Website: bh-photo
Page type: address-validator
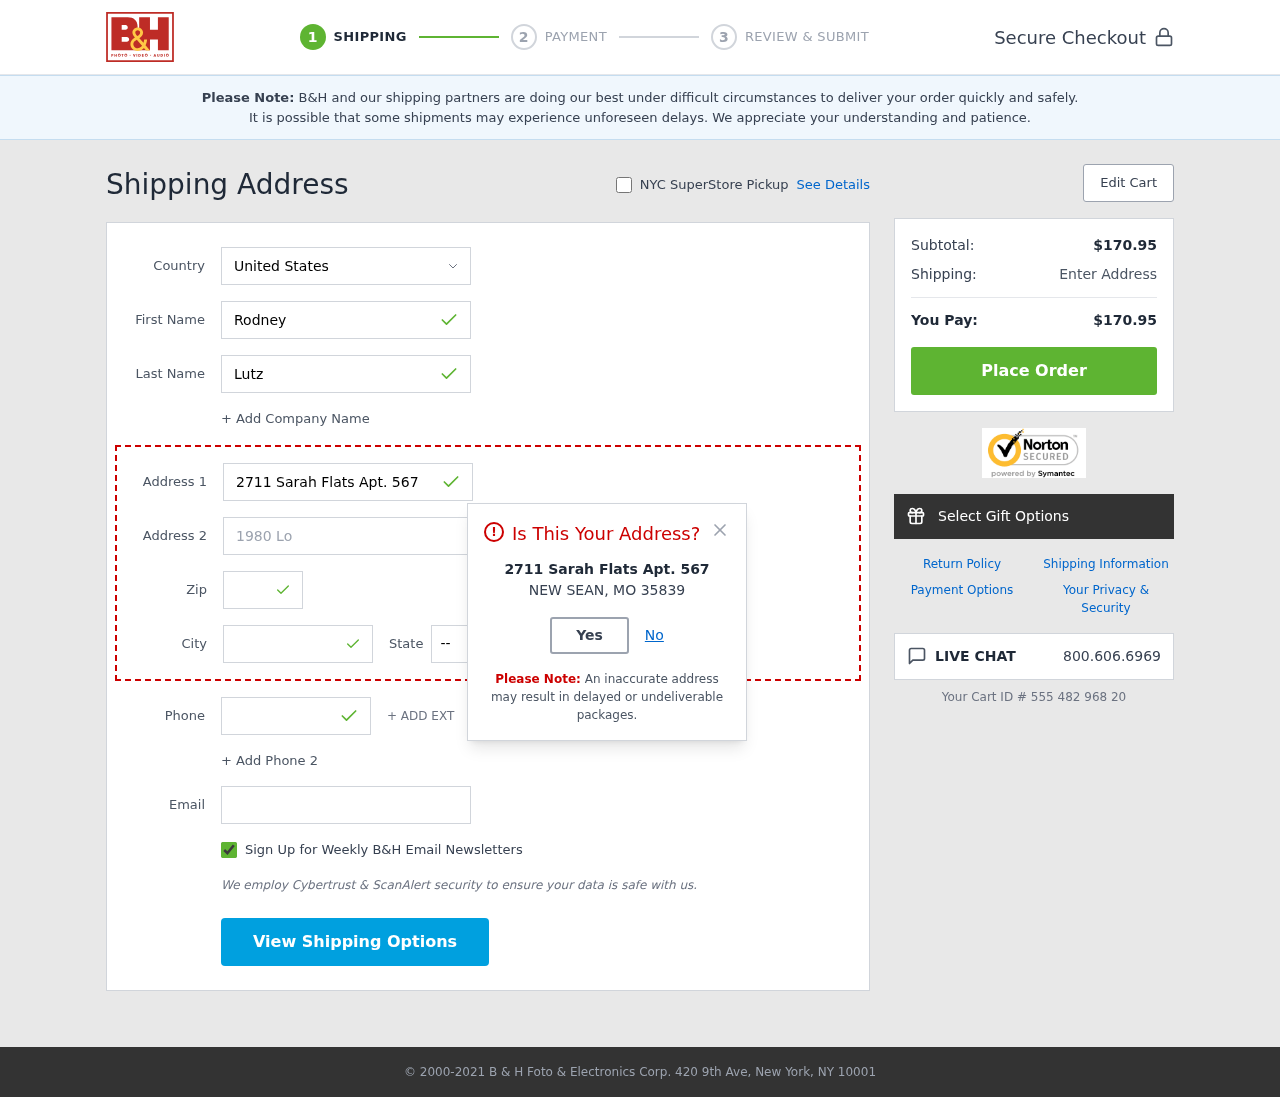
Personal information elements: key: PII_CITY
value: New Sean
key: PII_COUNTRY
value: United States
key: PII_EMAIL
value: rlutz@gmail.com
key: PII_FIRSTNAME
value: Rodney
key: PII_LASTNAME
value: Lutz
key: PII_PHONE
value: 3017196010
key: PII_POSTCODE
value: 35839
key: PII_STATE_ABBR
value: MO
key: PII_STREET
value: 2711 Sarah Flats Apt. 567
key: PII_STREET2
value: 1980 Love Gateway
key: PII_CITY_MODAL
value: NEW SEAN
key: PII_POSTCODE_FULL
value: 35839
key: PII_POSTCODE_NUMERIC
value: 35839
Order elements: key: ORDER_SUBTOTAL
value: $170.95
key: ORDER_TOTAL
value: $170.95
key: ORDER_ID
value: Your Cart ID # 555 482 968 20